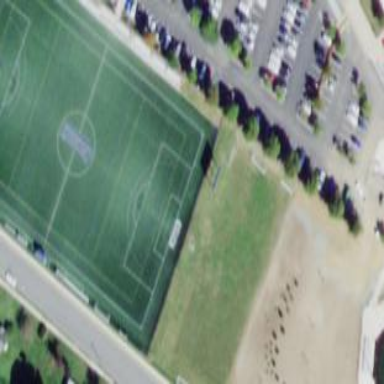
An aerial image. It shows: Soccer pitch designated for leisure and sports activities.